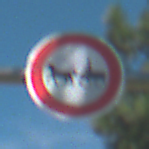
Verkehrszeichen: VerbotGespannfuhrwerke
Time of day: Midday
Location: Outdoor (Special)
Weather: PartlyCloudy
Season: NotSpecified
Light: Natural